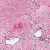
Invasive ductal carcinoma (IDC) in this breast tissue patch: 0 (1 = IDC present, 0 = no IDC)